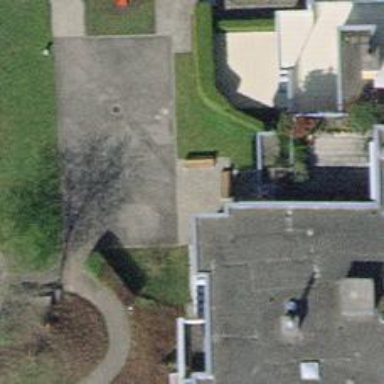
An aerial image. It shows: Brown bench.